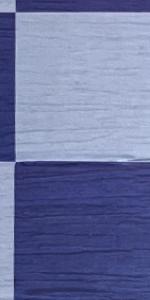
Label: Empty